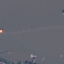
Land use / land cover: SeaLake